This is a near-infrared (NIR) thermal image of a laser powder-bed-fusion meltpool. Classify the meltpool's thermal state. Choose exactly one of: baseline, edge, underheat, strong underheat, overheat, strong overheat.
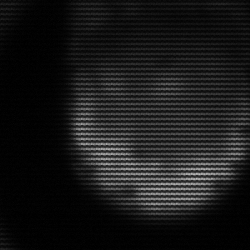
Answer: edge